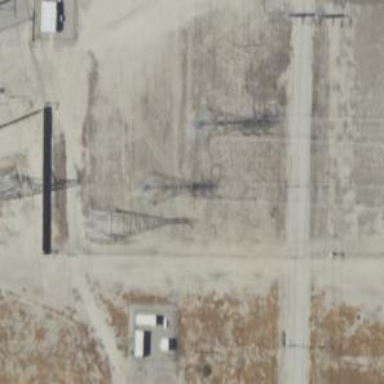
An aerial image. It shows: Power tower.